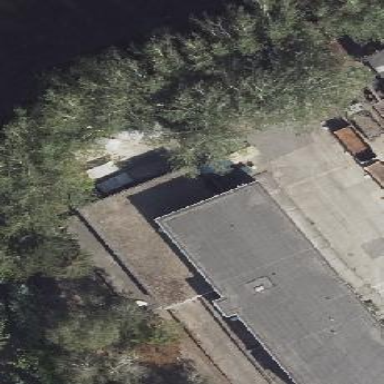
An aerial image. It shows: Grey roofed commercial building with flat roof shape.